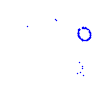
Particle: pion